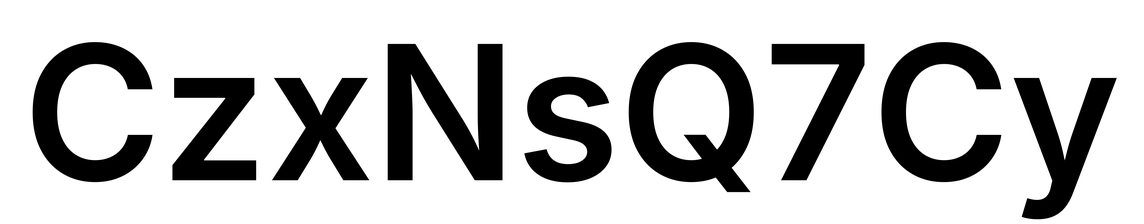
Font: Inter_SemiBold